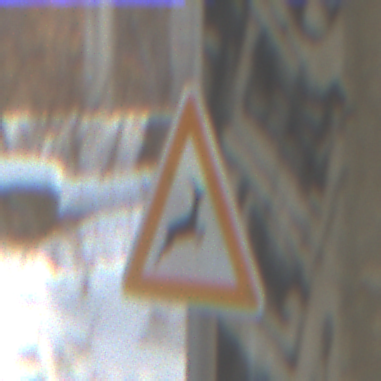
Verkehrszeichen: WildwechselLinks
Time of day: MorningAfternoon
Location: Roofed (Suburban)
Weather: PartlyCloudy
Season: Winter
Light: Natural